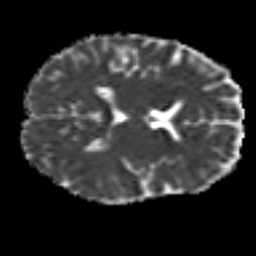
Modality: MD
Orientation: axial
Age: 25
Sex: female
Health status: healthy
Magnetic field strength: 3 T
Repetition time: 8.4 s
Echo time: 0.0926 s